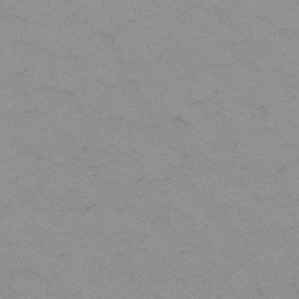
Label: frost